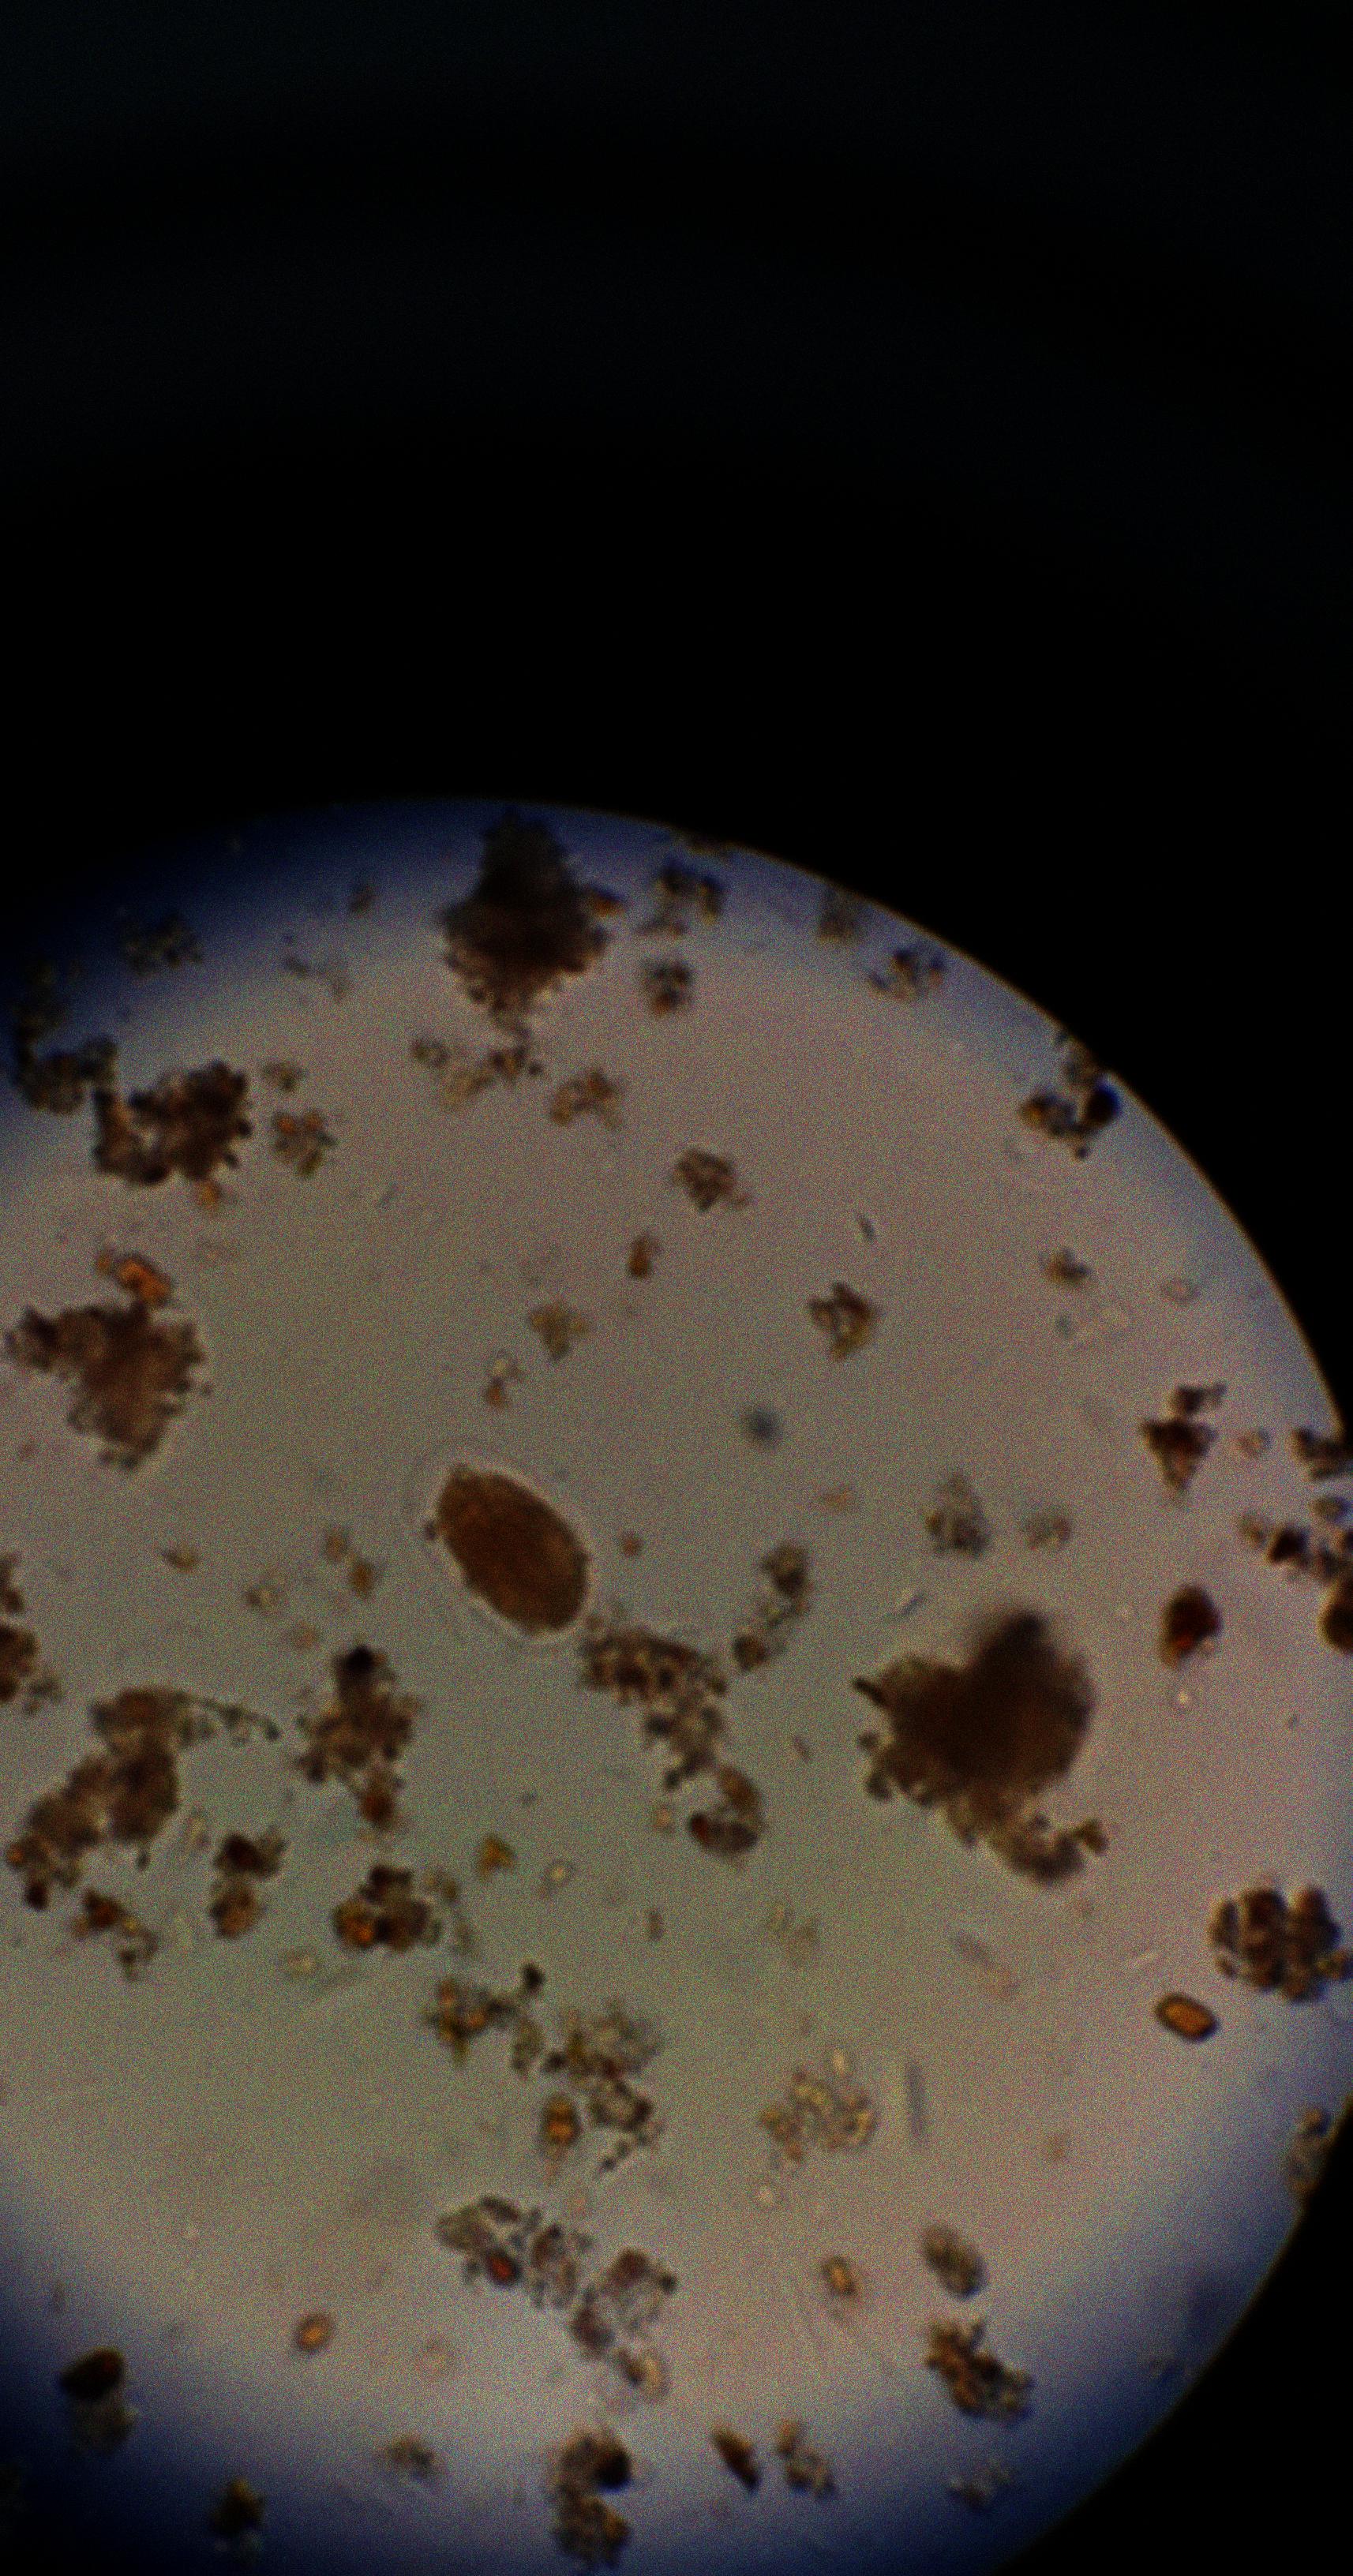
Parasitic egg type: Hookworm egg